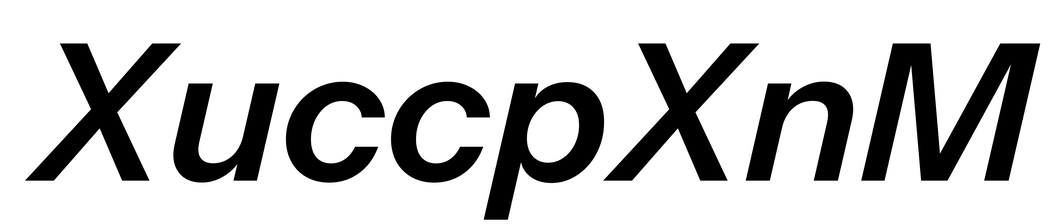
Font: InstrumentSans-Italic_SemiBold_Italic